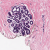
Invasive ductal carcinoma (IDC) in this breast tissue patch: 0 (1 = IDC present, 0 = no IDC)